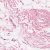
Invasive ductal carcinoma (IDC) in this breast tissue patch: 0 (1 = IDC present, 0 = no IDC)